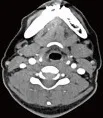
(B) CT (irregular low-density mass, about 61 mm x 40 mm in size, unclear boundary, moderately uneven enhancement on enhanced scan).
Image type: radiology (ct)